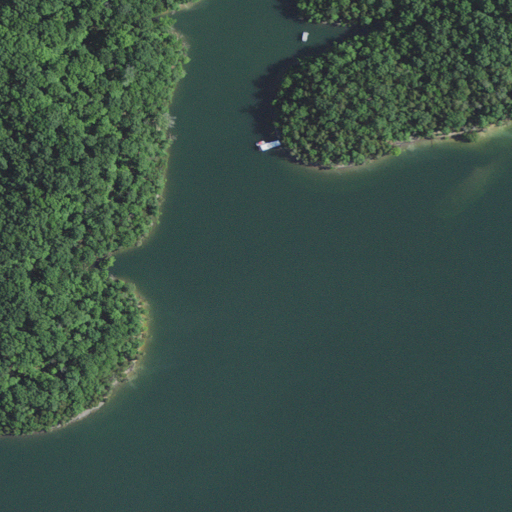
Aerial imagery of valley in Kentucky named Pierce Hollow containing open water, deciduous forest, mixed forest, grassland, and pasture